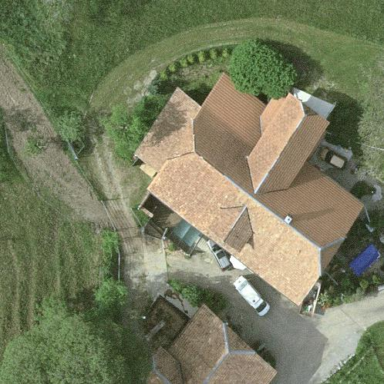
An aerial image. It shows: Farm building.